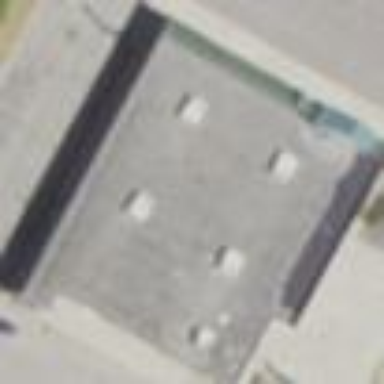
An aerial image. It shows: Building.